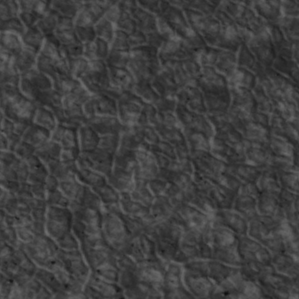
Label: non_frost